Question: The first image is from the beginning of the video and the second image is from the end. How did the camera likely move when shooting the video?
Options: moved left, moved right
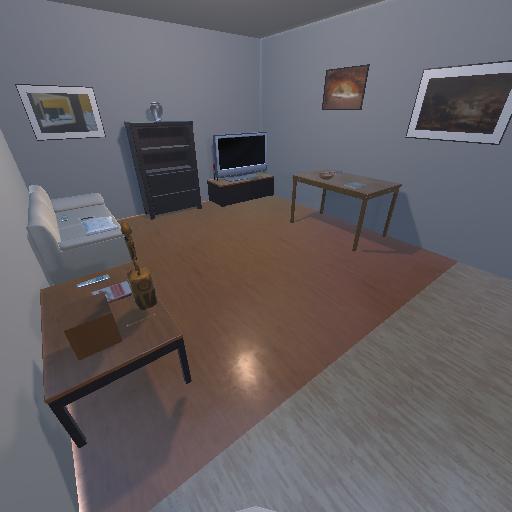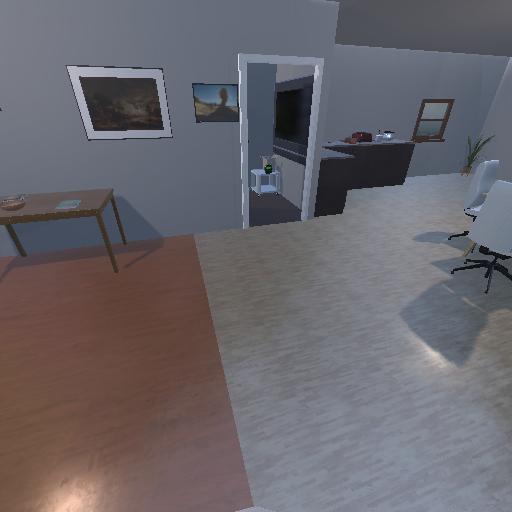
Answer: moved left